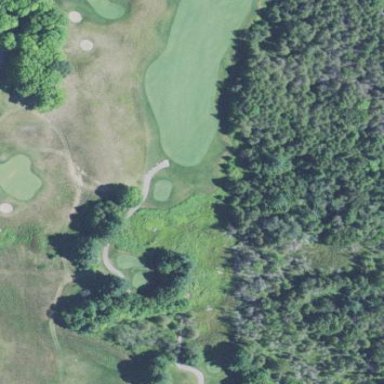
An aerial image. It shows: Rough area on grassy golf course.